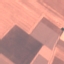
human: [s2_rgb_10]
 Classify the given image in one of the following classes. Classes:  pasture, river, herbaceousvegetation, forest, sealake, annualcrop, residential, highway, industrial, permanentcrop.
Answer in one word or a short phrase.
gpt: AnnualCrop